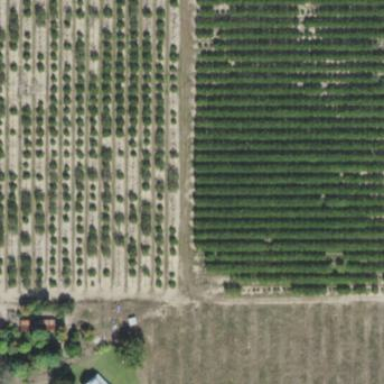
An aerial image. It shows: Orchard.